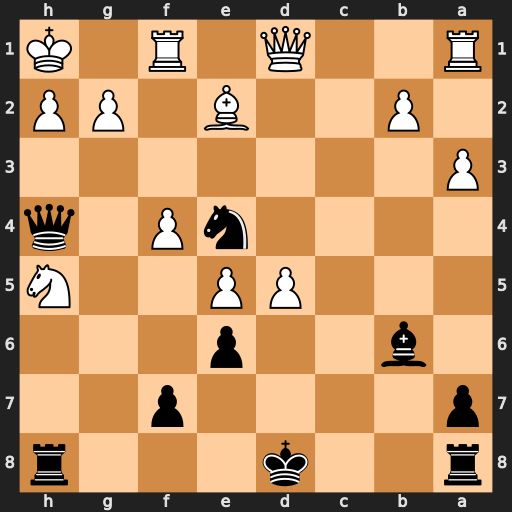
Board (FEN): r2k3r/p4p2/1b2p3/3PP2N/4nP1q/P7/1P2B1PP/R2Q1R1K
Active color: b
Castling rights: -
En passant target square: -
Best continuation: Ng3+ Nxg3 Qxh2#